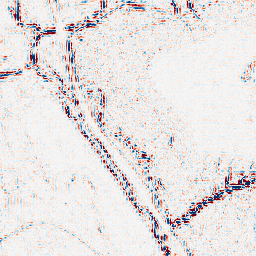
Category: wavelet
Decomposition family: wavelet_reverse_biorthogonal
Decomposition parameters: wavelet: rbio1.3
level: 2
Upsampling method: nearest
Upsampling parameters: scale: 2
Upsampling scale: 2